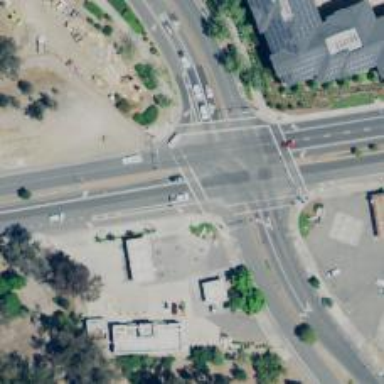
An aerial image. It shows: Marked road crossing.